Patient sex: F
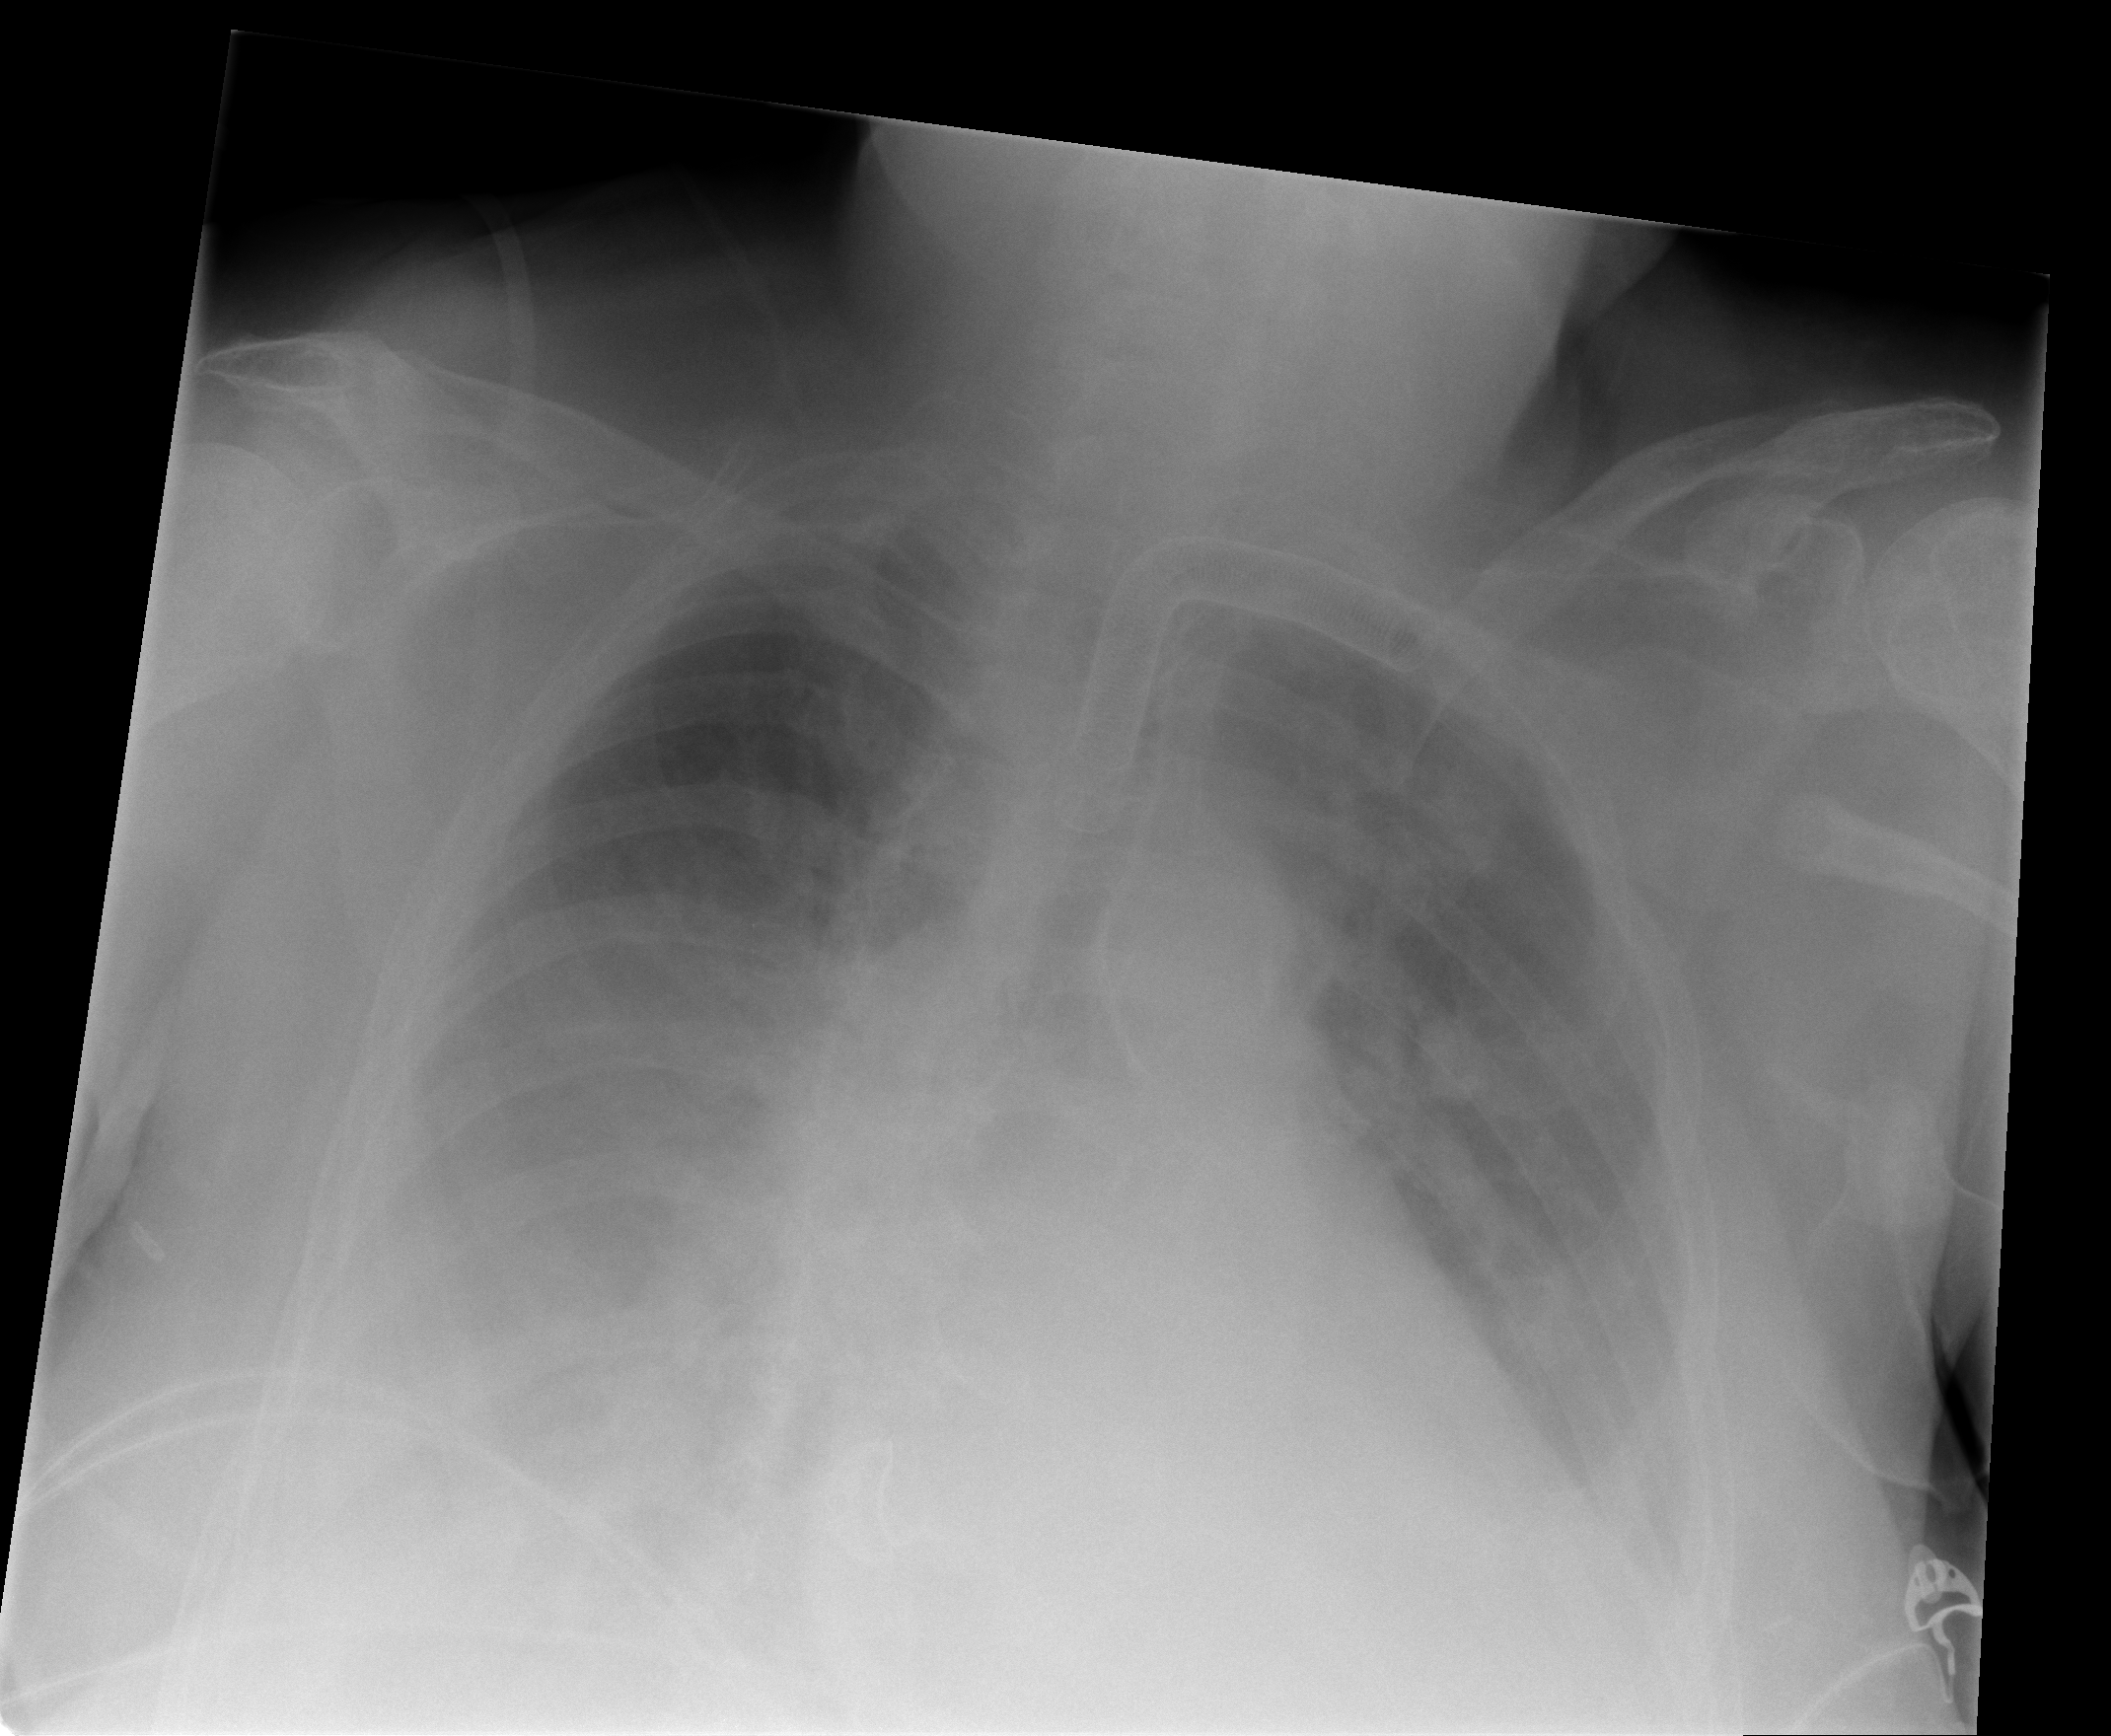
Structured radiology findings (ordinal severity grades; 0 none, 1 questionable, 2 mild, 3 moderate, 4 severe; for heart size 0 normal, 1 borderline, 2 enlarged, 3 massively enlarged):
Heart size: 2
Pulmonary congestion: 0
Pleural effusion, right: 2
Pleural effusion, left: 2
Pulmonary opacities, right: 2
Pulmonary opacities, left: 2
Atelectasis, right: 2
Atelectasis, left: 2